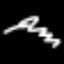
Label: squiggle